Question: My layout file is as follows:
'''
<?xml version="1.0" encoding="utf-8"?>
'''
'''
<LinearLayout
android:layout_width="fill_parent"
android:layout_height="fill_parent"
android:background="@color/page_background"
android:orientation="vertical" >
<LinearLayout
android:layout_width="fill_parent"
android:layout_height="wrap_content"
android:background="@color/label_background" >
<com.olacabs.customer.model.TextViewPlus
android:id="@+id/header"
android:layout_width="fill_parent"
android:layout_height="54dp"
android:background="@color/label_background"
android:gravity="center"
android:text="@string/invite_email"
android:textColor="@color/white"
android:textSize="22dp"
android:textStyle="bold"
custom:customFont="Roboto-Regular.ttf" />
</LinearLayout>
<LinearLayout
android:layout_width="fill_parent"
android:layout_height="fill_parent"
android:descendantFocusability="beforeDescendants"
android:focusableInTouchMode="true"
android:gravity="top"
android:orientation="vertical"
android:paddingLeft="10dp"
android:paddingRight="10dp" >
<com.olacabs.customer.model.TextViewPlus
android:id="@+id/emailHint"
android:layout_width="wrap_content"
android:layout_height="wrap_content"
android:layout_gravity="left"
android:layout_marginBottom="10dp"
android:layout_marginTop="15dp"
android:text="@string/enter_your_friend_s_email_address"
android:textAppearance="?android:attr/textAppearanceMedium"
android:textColor="@color/heading_text_color"
custom:customFont="Roboto-Regular.ttf" />
<TextView
android:id="@+id/errorText"
style="@style/errorText"
android:layout_marginBottom="10dp"
android:visibility="gone" />
<LinearLayout
android:layout_width="fill_parent"
android:layout_height="100dp"
android:background="@drawable/round_corners"
android:descendantFocusability="beforeDescendants"
android:focusableInTouchMode="true"
android:padding="10dp" >
<EditText
android:id="@+id/emailText"
style="@style/emailText"
android:layout_height="fill_parent"
android:background="@android:color/transparent"
android:hint="@string/email_ids_separated_by_commas"
android:imeOptions="actionGo" />
</LinearLayout>
<com.olacabs.customer.model.ButtonPlus
android:id="@+id/inviteButton"
style="@style/button_1"
android:layout_width="fill_parent"
android:layout_marginLeft="5dp"
android:layout_marginRight="5dp"
android:paddingBottom="10dp"
android:paddingTop="10dp"
android:text="@string/invite"
android:textStyle="normal"
custom:customFontButtonText="Roboto-Regular.ttf" />
</LinearLayout>
</LinearLayout>
'''
The activity looks like this
However, I want the text 'Use comma....' to be displayed at the top of the edit text rather than the center. I tried setting 'gravity:top' but that didn't help. Also, as you can see, the whole of the hint is not displayed and some of it gets hidden (I want the rest to appear n the next line). How can I correct these two issues?
My 'emailText' style is :
'''
<style name="emailText" parent="android:Widget.EditText">
<item name="android:ems">10</item>
<item name="android:inputType">textEmailAddress</item>
<item name="android:layout_width">fill_parent</item>
<item name="android:hint">Email</item>
<item name="android:textColorHint">#B8B8B8</item>
<item name="android:textSize">15dp</item>
<item name="android:layout_height">45dp</item>
<item name="android:shadowColor">@color/white</item>
</style>
'''
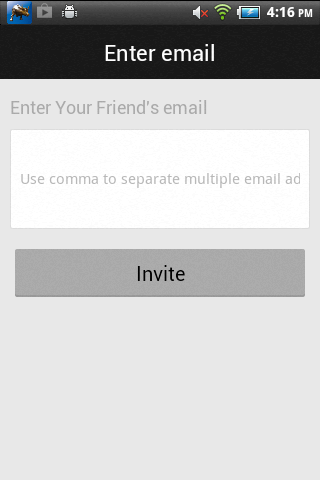
Answer: It seems that you forgot the 'android:layout_width' tag. you you add this and the 'android:gravity' it should work.
try this code:
'''
<LinearLayout
android:layout_width="fill_parent"
android:layout_height="100dp"
android:descendantFocusability="beforeDescendants"
android:focusableInTouchMode="true"
android:background="@drawable/round_corners" >
<EditText
android:id="@+id/emailText"
style="@style/emailText"
android:layout_height="fill_parent"
android:layout_width="fill_parent"
android:background="@android:color/white"
android:hint="@string/email_ids_separated_by_commas"
android:gravity="top"
android:imeOptions="actionGo"
android:layout_margin="10dp" />
</LinearLayout>
'''
result:

Edit:
changed 'android:padding="10dp"' from wrapper to 'android:layout_margin="10dp"' of the edittext